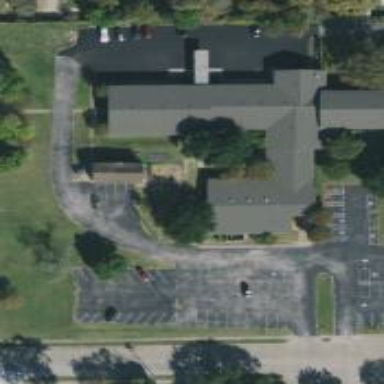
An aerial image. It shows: Beautiful church building.